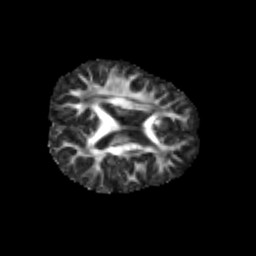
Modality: FA
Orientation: axial
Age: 6
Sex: male
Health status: healthy